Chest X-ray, PA view. Patient: 17 years old, sex M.
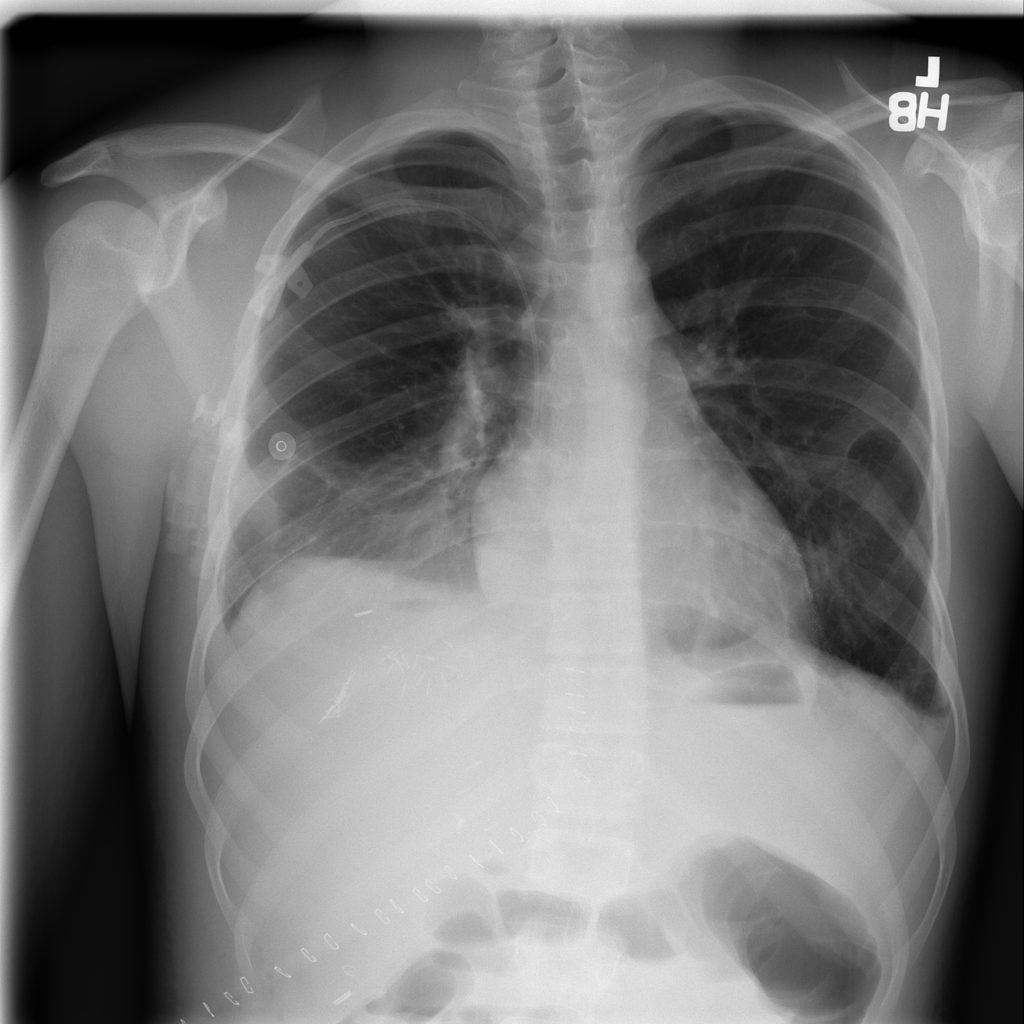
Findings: Effusion, Infiltration, Pleural_Thickening